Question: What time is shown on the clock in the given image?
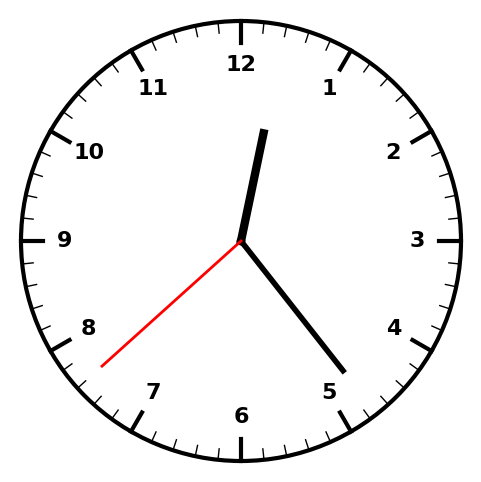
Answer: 12:23:38